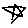
Label: star